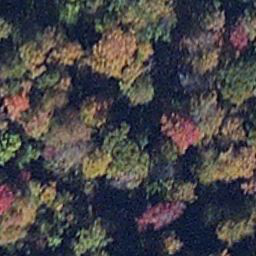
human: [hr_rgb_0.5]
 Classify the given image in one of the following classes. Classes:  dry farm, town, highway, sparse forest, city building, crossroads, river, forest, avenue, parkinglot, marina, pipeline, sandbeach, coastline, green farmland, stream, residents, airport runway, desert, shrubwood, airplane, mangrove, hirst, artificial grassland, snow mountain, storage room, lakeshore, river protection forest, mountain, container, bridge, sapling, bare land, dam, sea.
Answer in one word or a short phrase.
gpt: mangrove